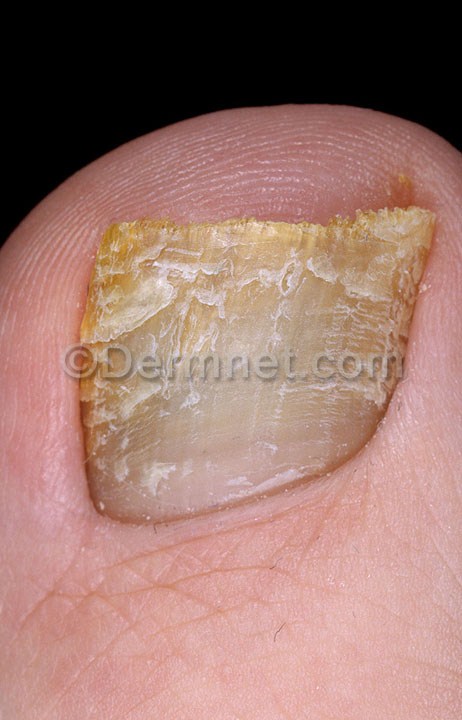
Disease: Nail Fungus and other Nail Disease